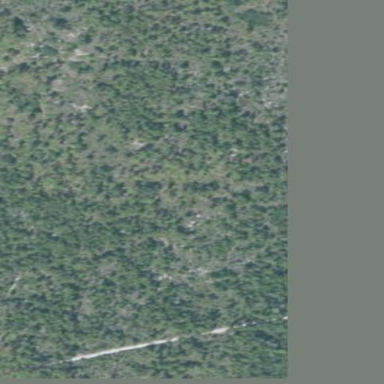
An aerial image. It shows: Mixed leaf woodland.